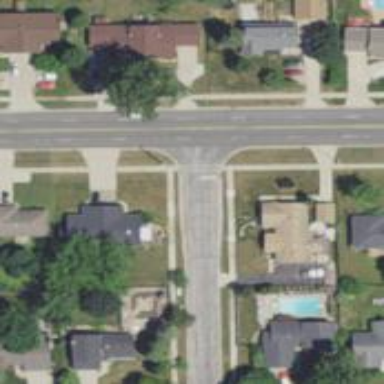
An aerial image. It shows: Marked crossing on the road.